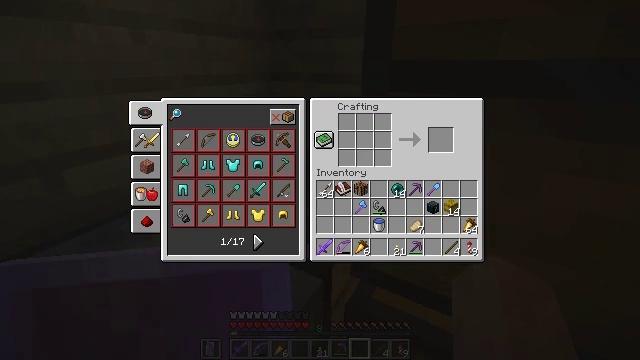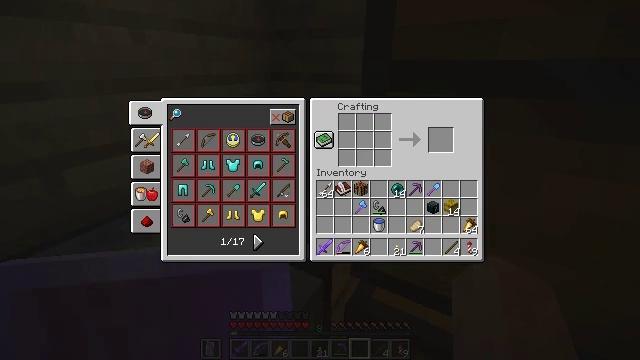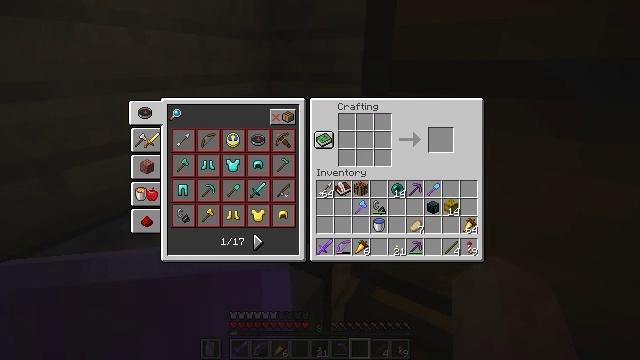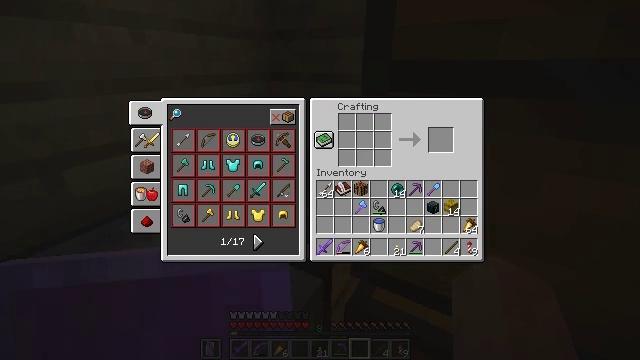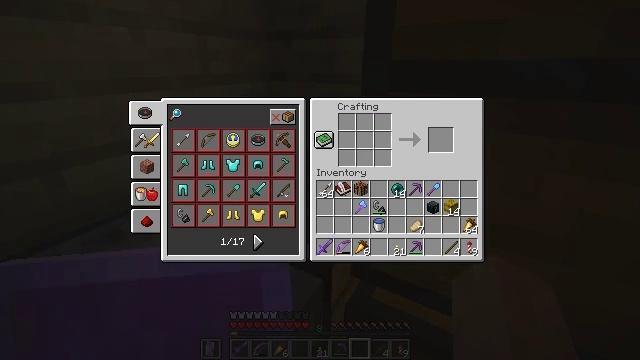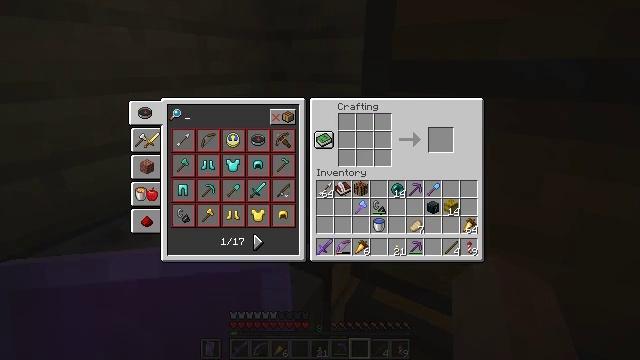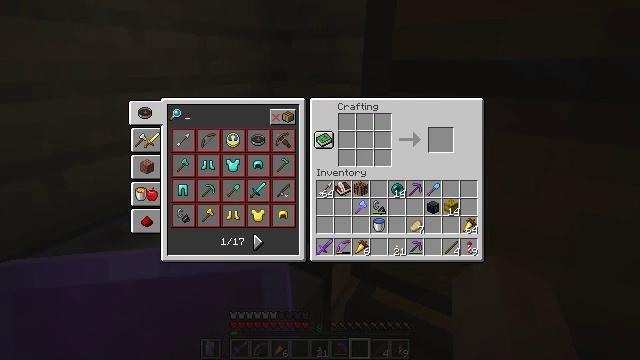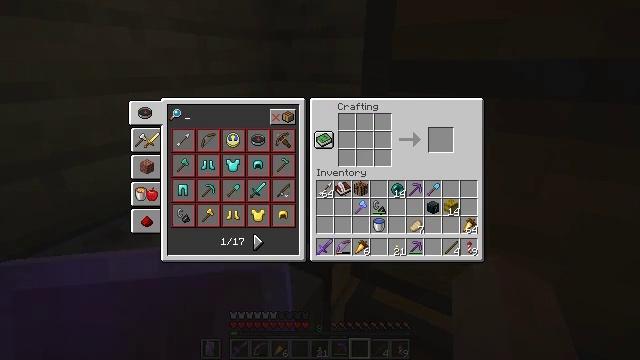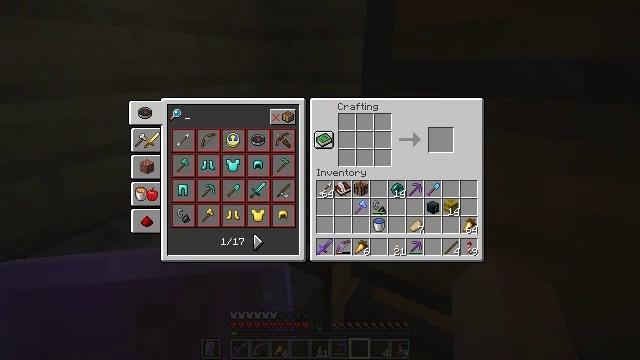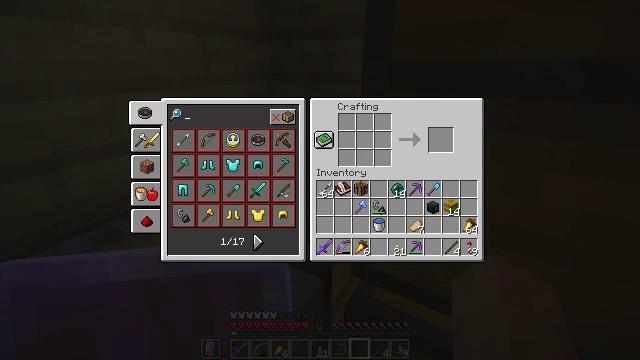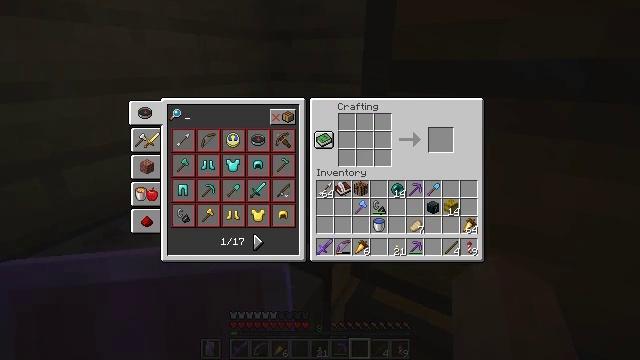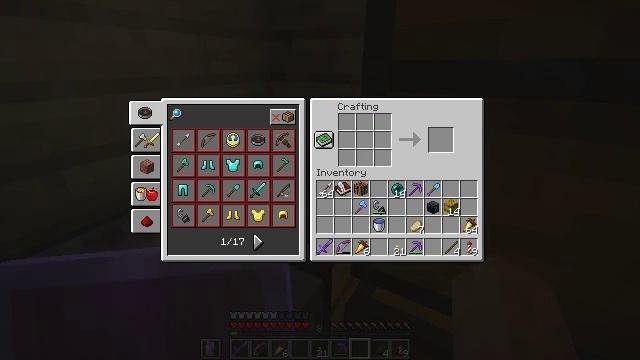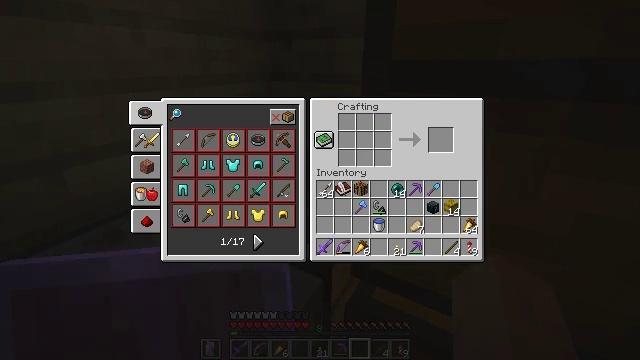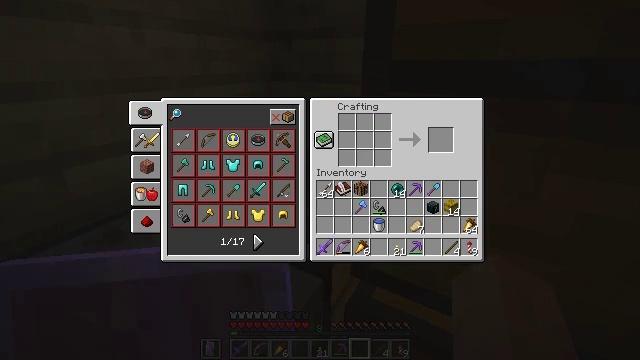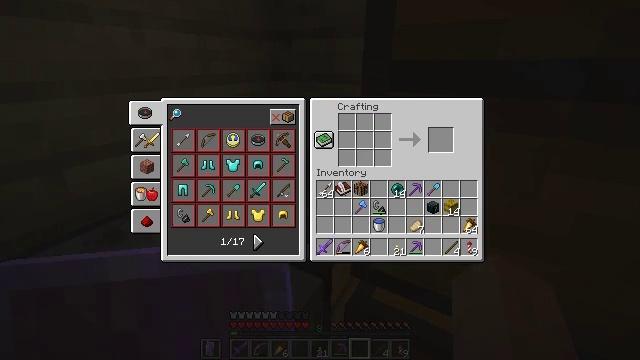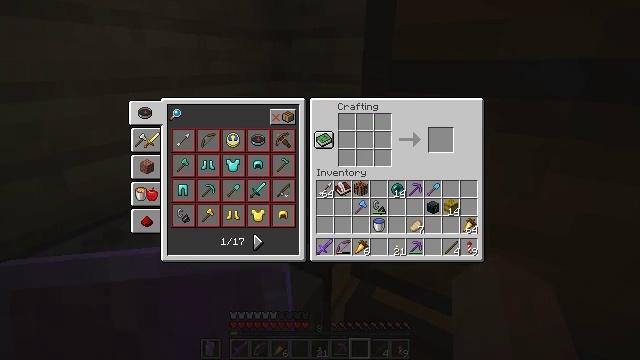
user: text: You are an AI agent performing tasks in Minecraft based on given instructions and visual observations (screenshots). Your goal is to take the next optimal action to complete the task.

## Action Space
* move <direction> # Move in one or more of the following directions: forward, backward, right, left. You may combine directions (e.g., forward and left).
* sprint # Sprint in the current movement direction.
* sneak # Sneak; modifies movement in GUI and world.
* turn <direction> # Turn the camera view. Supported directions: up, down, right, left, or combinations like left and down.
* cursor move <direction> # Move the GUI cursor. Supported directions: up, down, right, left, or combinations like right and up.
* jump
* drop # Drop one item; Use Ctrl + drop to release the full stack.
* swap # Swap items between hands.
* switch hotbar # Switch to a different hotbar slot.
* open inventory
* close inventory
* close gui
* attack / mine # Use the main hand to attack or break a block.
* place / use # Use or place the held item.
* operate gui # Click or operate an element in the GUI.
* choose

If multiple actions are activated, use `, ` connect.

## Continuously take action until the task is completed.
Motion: motion action
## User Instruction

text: Open a crafting table and craft the respawn anchor.
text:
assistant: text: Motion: no_op
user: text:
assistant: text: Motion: no_op
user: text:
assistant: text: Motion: no_op
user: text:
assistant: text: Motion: no_op
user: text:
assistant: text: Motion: no_op
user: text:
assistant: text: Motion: no_op
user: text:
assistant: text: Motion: no_op
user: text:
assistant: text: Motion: no_op
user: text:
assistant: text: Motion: no_op
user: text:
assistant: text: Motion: no_op
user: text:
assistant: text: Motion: no_op
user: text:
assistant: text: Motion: no_op
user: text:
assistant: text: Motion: no_op
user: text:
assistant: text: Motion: no_op
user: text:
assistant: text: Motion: no_op
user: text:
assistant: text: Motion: no_op
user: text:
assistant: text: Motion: no_op
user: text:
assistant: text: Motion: no_op
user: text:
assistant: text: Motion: no_op
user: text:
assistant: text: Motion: no_op
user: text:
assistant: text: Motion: no_op
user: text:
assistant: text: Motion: no_op
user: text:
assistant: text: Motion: no_op
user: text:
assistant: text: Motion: no_op
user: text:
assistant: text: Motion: no_op
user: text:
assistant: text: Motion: no_op
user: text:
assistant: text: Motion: no_op
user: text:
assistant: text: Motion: no_op
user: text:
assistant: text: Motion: no_op
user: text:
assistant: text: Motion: no_op